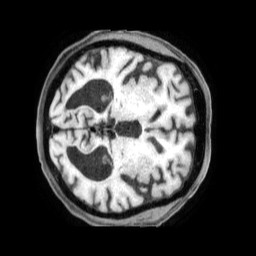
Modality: T1w
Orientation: axial
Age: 72
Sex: male
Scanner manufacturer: philips
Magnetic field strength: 1.5 T
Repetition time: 0.6 s
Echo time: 0.02898 s